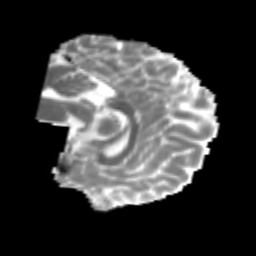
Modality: MD
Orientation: sagittal
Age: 28
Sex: male
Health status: healthy